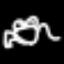
Label: frog